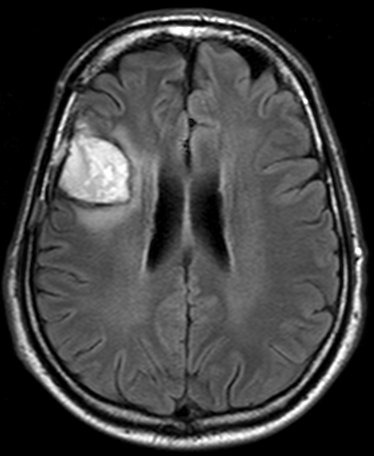
Label: meningioma